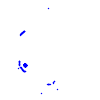
Particle: kaon